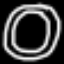
Label: clock